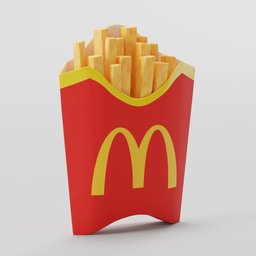
Label: nature